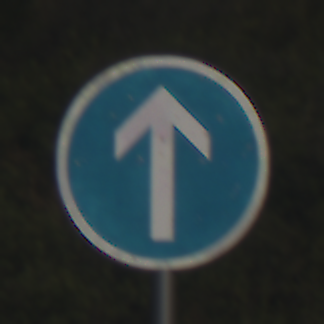
Verkehrszeichen: VorgeschriebeneFahrtrichtungGeradeaus
Umgebung: Outdoor, RoadRail
Tageszeit: MorningAfternoon
Wetter: PartlyCloudy
Licht: Natural
Jahreszeit: NotSpecified
Kontrast: HighContrast